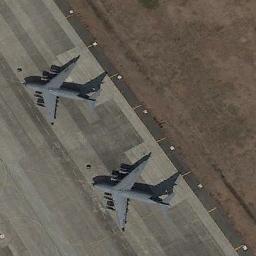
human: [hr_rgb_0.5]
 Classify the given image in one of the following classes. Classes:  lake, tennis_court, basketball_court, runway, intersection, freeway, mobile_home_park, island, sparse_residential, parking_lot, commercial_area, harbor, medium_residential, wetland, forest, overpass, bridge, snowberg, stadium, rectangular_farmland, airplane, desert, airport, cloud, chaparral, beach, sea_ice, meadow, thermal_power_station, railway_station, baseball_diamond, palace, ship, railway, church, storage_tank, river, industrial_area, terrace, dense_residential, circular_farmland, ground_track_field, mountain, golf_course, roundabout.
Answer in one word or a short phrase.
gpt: airplane